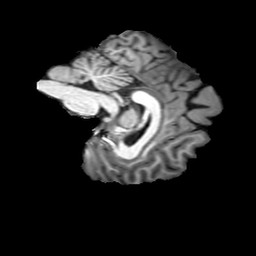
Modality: T1w
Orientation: sagittal
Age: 33
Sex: female
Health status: ill